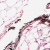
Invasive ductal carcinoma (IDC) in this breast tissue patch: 0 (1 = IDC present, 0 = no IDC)